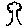
Label: tree